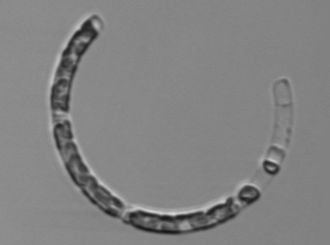
Label: Guinardia_striata